Aerial crown-view tile of a tropical tree (Barro Colorado Island, Panama), acquired 20250818:
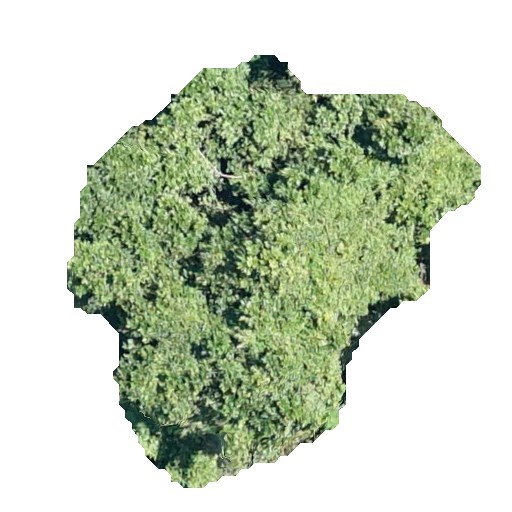
Species: Anacardium excelsum
GBIF accepted scientific name: Anacardium excelsum
Crown area: 160.34 m²